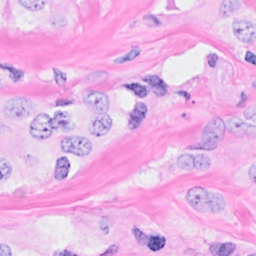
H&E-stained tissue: Breast